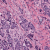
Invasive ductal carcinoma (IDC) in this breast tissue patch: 1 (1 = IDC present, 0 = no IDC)